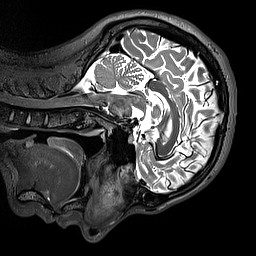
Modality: T2w
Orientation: sagittal
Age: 25
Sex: male
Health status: healthy
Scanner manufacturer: siemens
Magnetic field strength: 3 T
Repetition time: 3.2 s
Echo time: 0.412 s